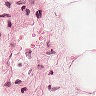
Metastatic tissue present: no